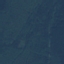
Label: Forest